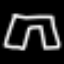
Label: pants